Question: After converting a Web Site Project to a Web Application Project in Visual Studio, it seems that there is a problem with some meta data. The first noticeable is the fact that the project is mentioned twice in the Class View window.

If I add a new namespace and a new class in it, I'm not able to select it using intellisense. when I open the hierarchy of the Class view, I see my new namespace in one of them (that are indentical except the recent addings)
Is there a way to clean that up ?
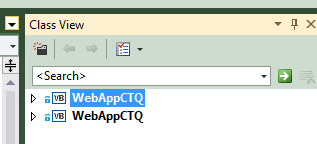
Answer: You have to get rid off the App Folder. That's the origin of this problem.
<URL>